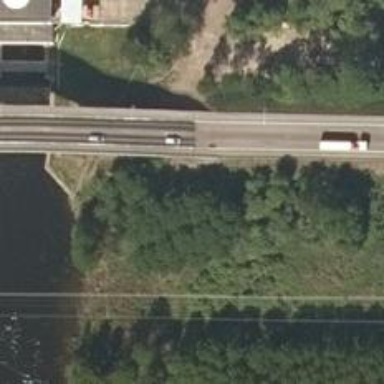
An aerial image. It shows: Motorway bridge with asphalt surface. It is part of trunk highway.